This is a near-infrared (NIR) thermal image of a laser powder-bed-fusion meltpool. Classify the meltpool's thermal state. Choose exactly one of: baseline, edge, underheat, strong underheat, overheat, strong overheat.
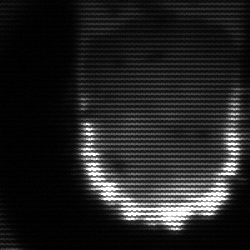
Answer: baseline